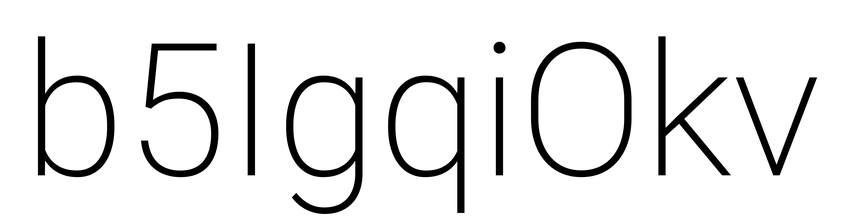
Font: Roboto_ExtraLight